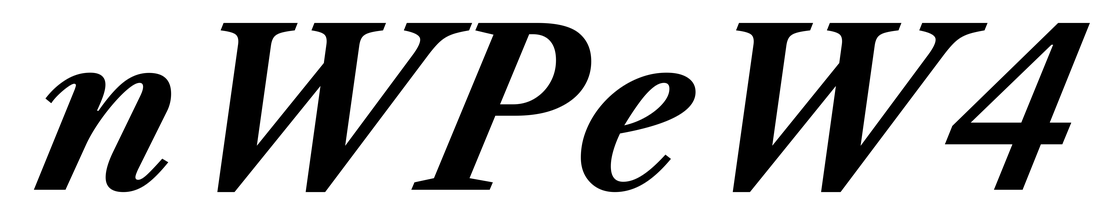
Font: LibreCaslonText-Italic_Bold_Italic